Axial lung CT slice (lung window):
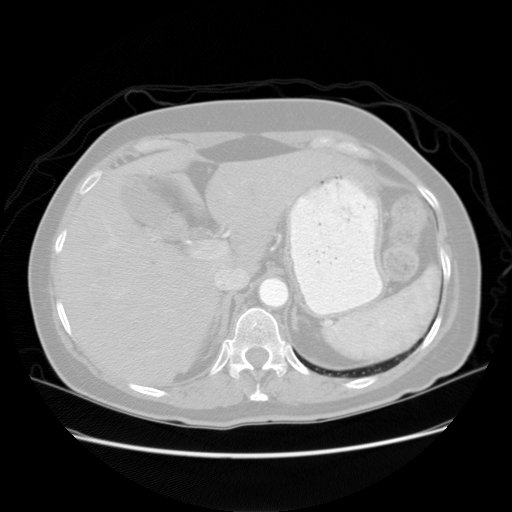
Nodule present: no